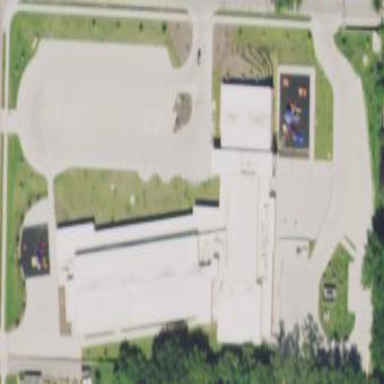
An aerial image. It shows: School.